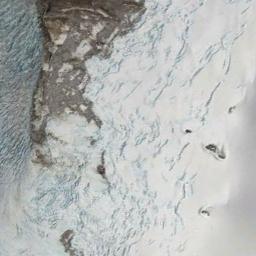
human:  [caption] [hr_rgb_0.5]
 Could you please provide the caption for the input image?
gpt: There is a lot of snow on the snowberg .

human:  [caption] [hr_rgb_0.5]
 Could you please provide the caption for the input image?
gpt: A snow-covered mountain covered in large areas .

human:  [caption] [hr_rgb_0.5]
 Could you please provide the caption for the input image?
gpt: The snow berg is consist of bare land and white snow .

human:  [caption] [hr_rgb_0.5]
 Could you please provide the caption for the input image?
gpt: The snowberg is covered with glaciers .

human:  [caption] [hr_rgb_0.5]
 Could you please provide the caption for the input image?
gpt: The snowberg is covered with snow and some bare land .